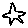
Label: star